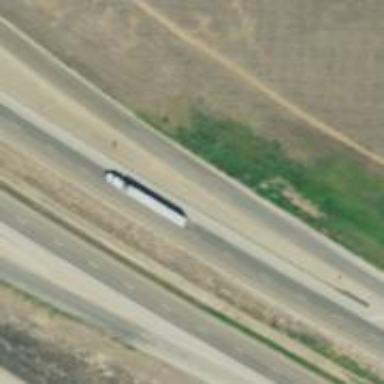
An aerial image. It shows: Trunk link highway.